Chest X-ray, AP view. Patient: 25 years old, sex M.
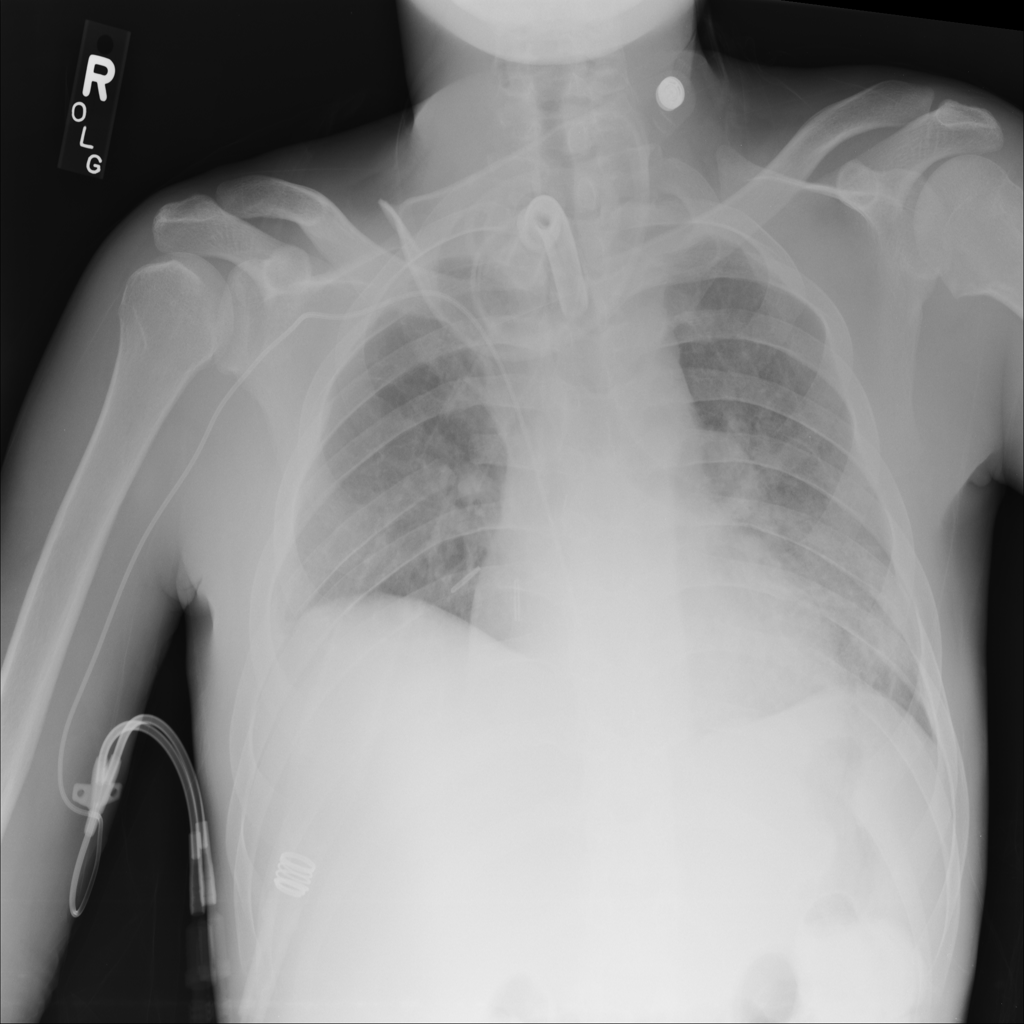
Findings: No Finding